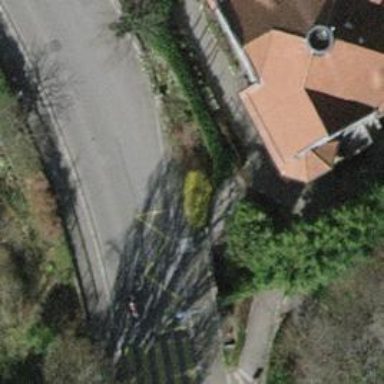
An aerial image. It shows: Bus stop with designated public transport stop position.